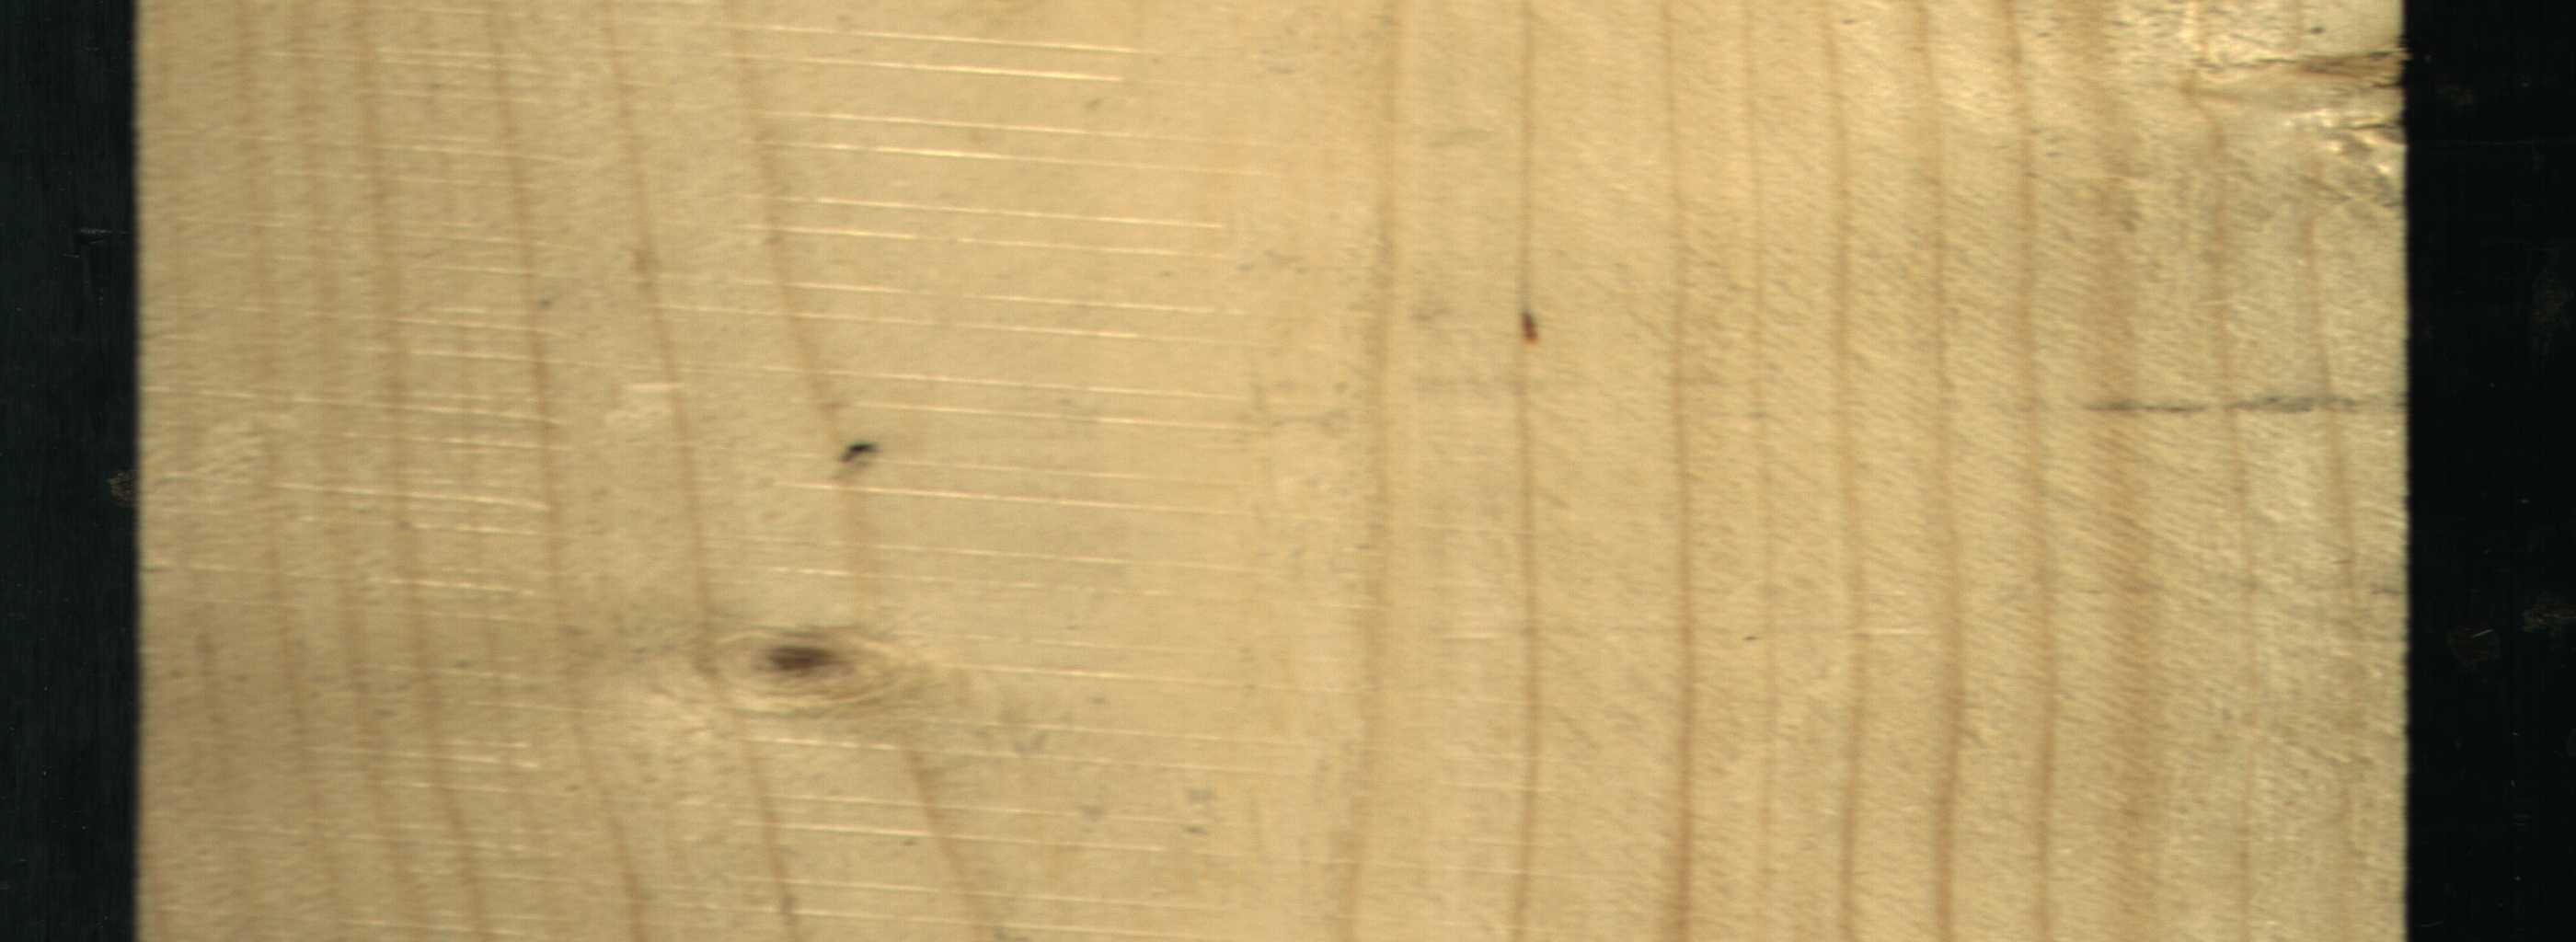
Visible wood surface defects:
Live_Knot
Live_Knot